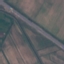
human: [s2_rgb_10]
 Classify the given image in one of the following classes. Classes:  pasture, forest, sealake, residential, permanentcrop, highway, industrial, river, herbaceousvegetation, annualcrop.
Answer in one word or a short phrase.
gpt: Highway